Question: I decided to try social JRebel for an open-source, personal project and I cannot get this working.
I use Eclipse Indigo IDE and I have downloaded JRebel via Eclipse marketplace and activated JRebel with my free license. I have setup the Glassfish application server with enable JRebel and disable auto publish.
Here is my
'''
<?xml version="1.0" encoding="UTF-8"?>
<application xmlns:xsi="http://www.w3.org/2001/XMLSchema-instance" xmlns="http://www.zeroturnaround.com" xsi:schemaLocation="http://www.zeroturnaround.com http://www.zeroturnaround.com/alderaan/rebel-2_0.xsd">
<classpath>
<dir name="D:/workspace/jee/catiJava/src/ro/cati/actions"></dir>
</classpath>
<web>
<link target="/">
<dir name="D:/workspace/jee/catiJava/WebContent">
</dir>
</link>
</web>
'''
and my project structure looks like this

The problem is that after I change something in 'DashboardAction.java' which is under the package 'ro.cati.actions' as a source nothing happens. I still have to redeploy in order to see the actual changes.
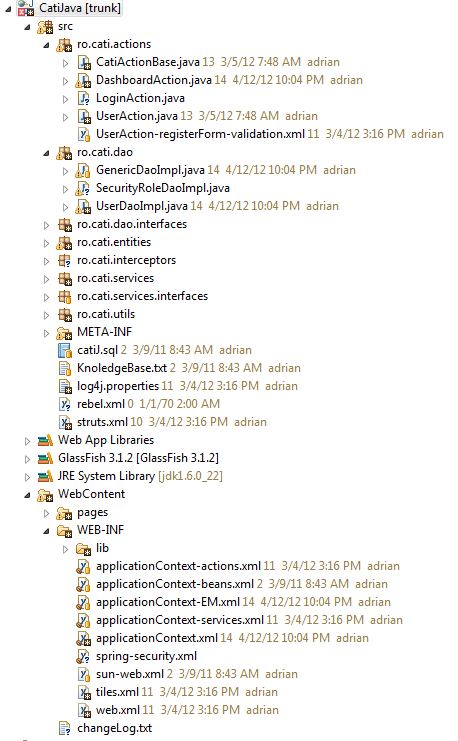
Answer: Instead of the source directory you should have the compile/build directory in <classpath> of your rebel.xml. So for example if the classes in src/ get compiled to bin/ you should have:
'''
...
<classpath>
<dir name="D:/workspace/jee/catiJava/bin/ro/cati/actions"></dir>
</classpath>
...
'''
JRebel works with the compiled .class files and depends on the IDE to compile them.